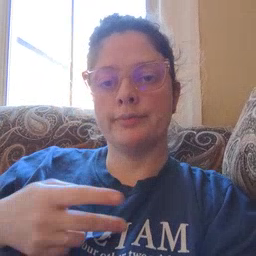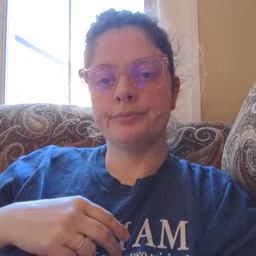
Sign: fall